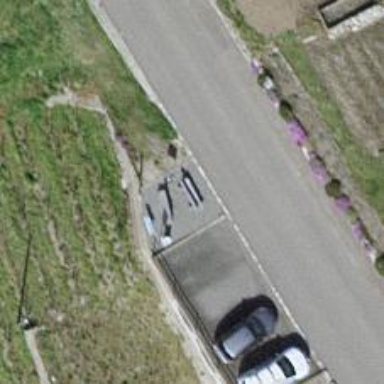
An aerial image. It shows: Brown bench in the vicinity.